Field crop: tomato
Growth stage: 2
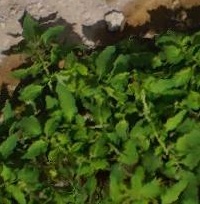
Species: tomato